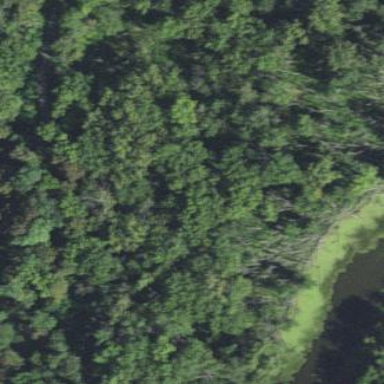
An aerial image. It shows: Swampy wetland area.